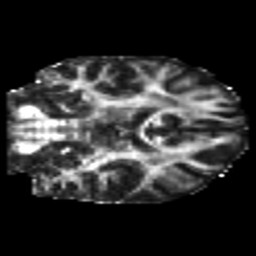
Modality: FA
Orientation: coronal
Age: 25
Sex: female
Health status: healthy
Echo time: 0.074 s